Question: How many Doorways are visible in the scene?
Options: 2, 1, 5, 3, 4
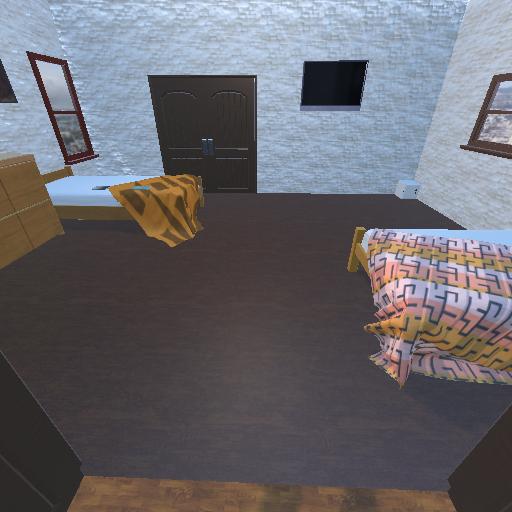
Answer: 2